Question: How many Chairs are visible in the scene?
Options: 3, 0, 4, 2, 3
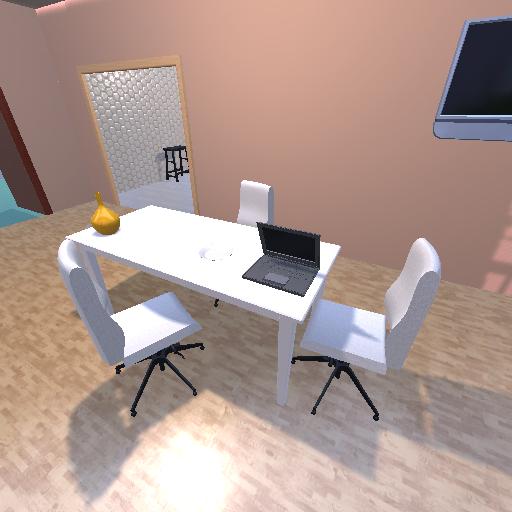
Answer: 3